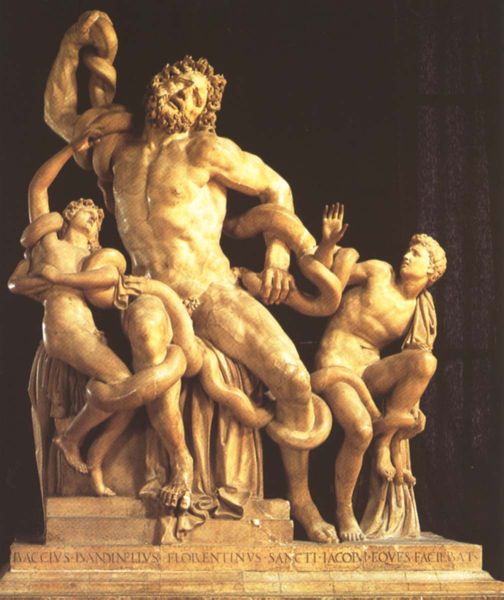
Titel: Laokoon (Kopie nach dem Laokoon von Belvedere)
Künstler: Baccio Bandinelli
Institution: Florenz, Uffizien
Schlagwörter: akt, gruppe, kampf, mann, nackt, weiß, haar, köpfe, marmor, männer, tuch, bart, sockel, hände, haare, drei, locken, renaissance, skulptur, statue, beine, füße, muskeln, inschrift, bildhauerei, plastik, antike, schlange, kämpfen, rom, leid, bacchus, schlangen, ungeheuer, söhne, abwehr, latein, jünglinge, marmot, laokoon, akulptur, lakoon, bachuss